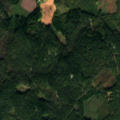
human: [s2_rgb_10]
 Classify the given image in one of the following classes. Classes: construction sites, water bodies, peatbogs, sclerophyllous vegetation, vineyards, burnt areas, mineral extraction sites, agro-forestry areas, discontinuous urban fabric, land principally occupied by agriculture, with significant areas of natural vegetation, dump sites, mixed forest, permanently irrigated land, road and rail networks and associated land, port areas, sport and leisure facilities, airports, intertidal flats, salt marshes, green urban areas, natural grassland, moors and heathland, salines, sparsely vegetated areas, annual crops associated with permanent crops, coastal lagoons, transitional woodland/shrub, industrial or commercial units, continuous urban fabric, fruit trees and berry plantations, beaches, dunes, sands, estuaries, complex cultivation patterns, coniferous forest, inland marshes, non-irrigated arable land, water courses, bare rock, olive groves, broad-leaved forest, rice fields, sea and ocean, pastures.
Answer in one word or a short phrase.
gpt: land principally occupied by agriculture, with significant areas of natural vegetation, coniferous forest, mixed forest